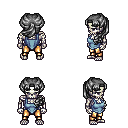
a pixel art fantasy rpg character, male body template, skeleton, blue vest, gold greaves, gray princess hairstyle, four views (front, back, left, right), 2x2 character sprite sheet, small pixel art, hard edges, no anti-aliasing